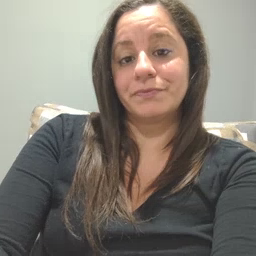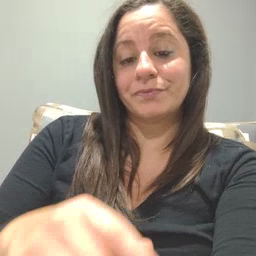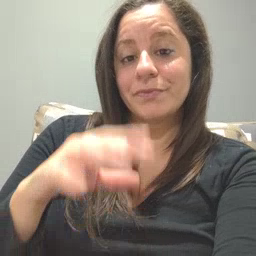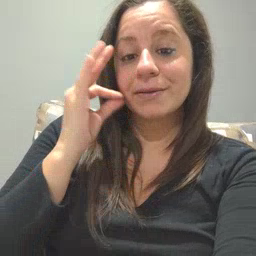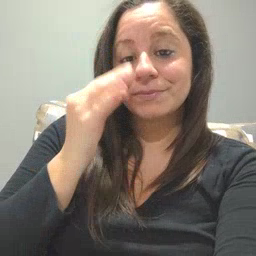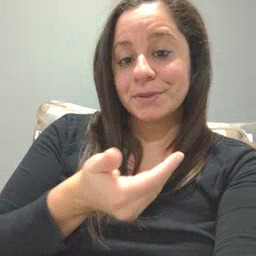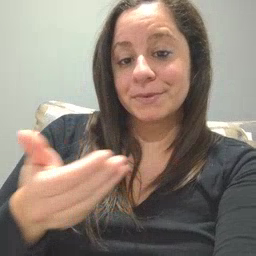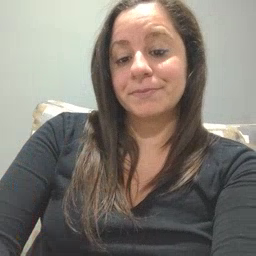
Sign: kitty